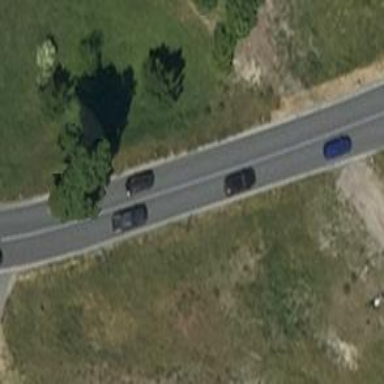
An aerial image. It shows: Secondary road with asphalt surface.